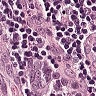
Metastatic tissue present: yes